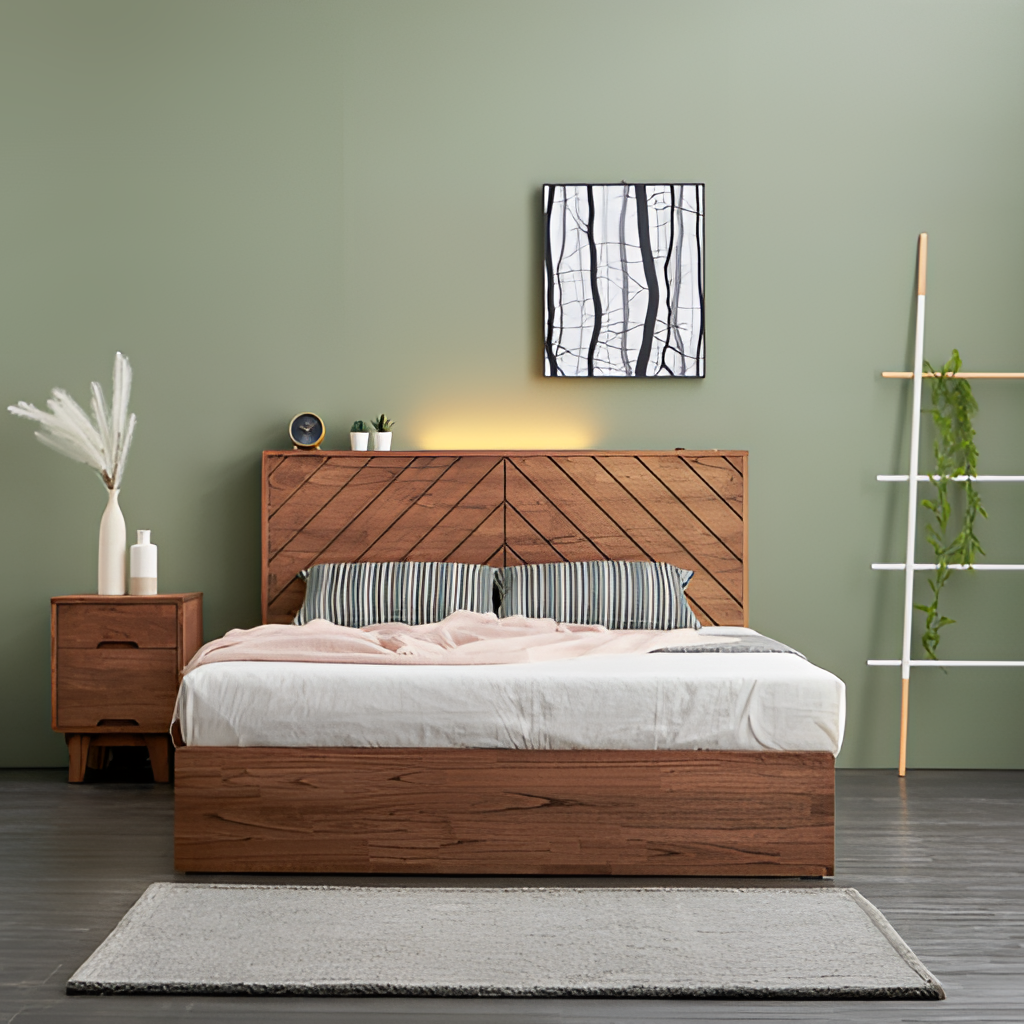
wood backlit headboard bed, bedroom, rustic, green paint wallpaper, with solid pattern, wood flooring, with plank pattern